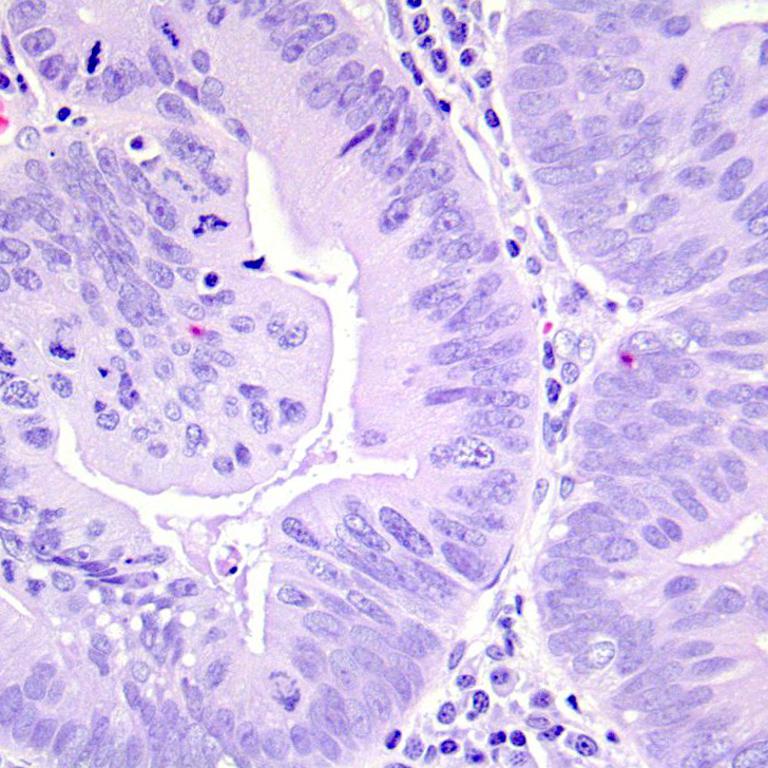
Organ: colon
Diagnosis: adenocarcinomas